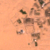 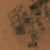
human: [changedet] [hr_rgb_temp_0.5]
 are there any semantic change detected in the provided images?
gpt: No change was made.